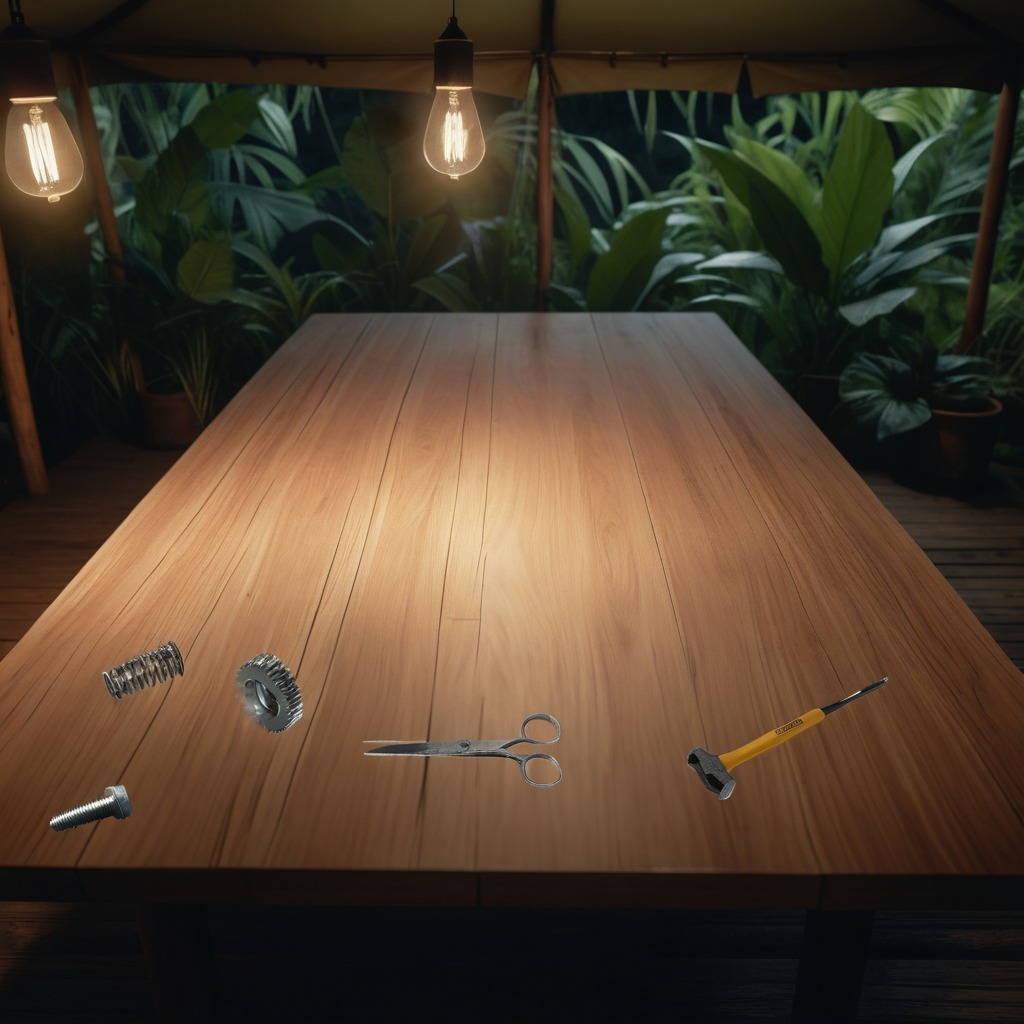
A steel gear with teeth, a metal machine screw, a hammer, a coiled metal spring, and a pair of scissors are lying on the wooden table.